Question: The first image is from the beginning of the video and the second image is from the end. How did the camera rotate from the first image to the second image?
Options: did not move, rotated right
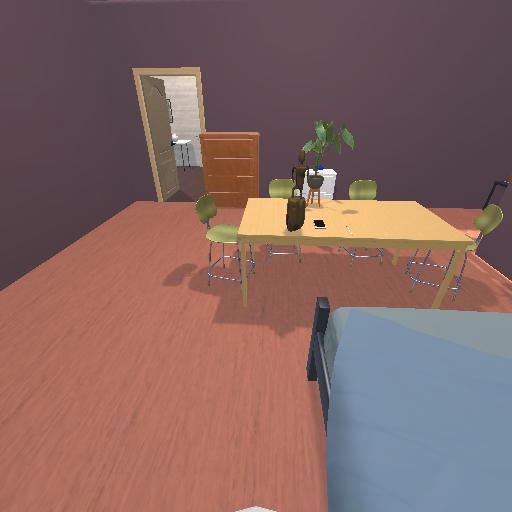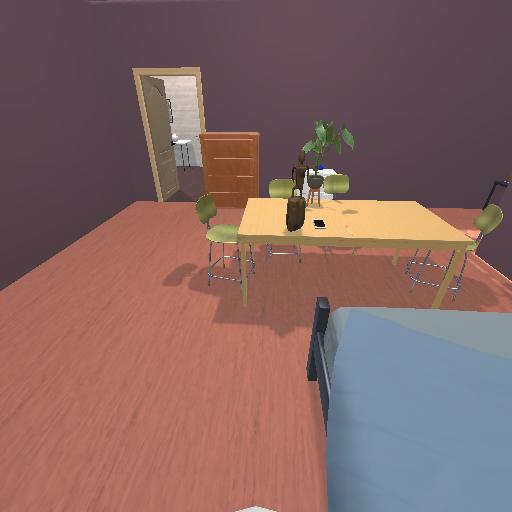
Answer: did not move